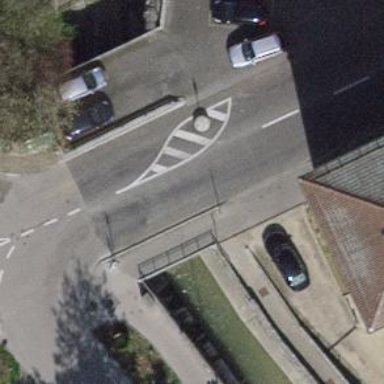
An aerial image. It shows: Unmarked road crossing.